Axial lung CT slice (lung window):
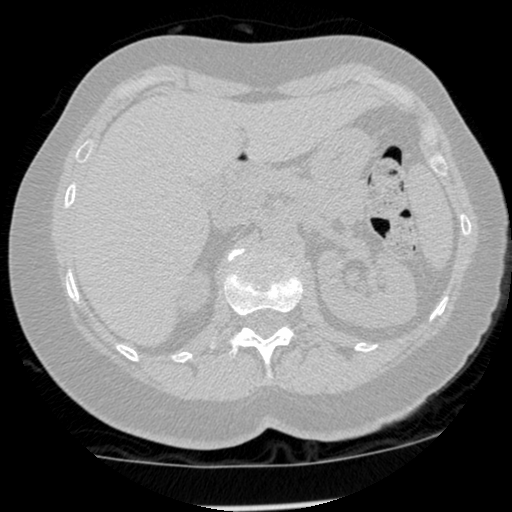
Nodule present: no